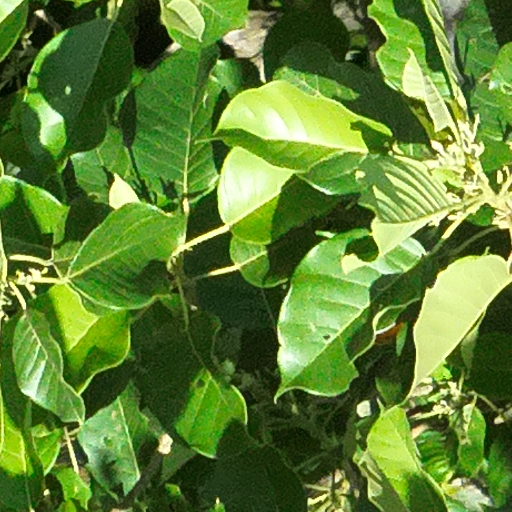
Species: Hieronyma alchorneoides
GBIF accepted scientific name: Hieronyma alchorneoides
Crown area (m\u00b2): 181.005